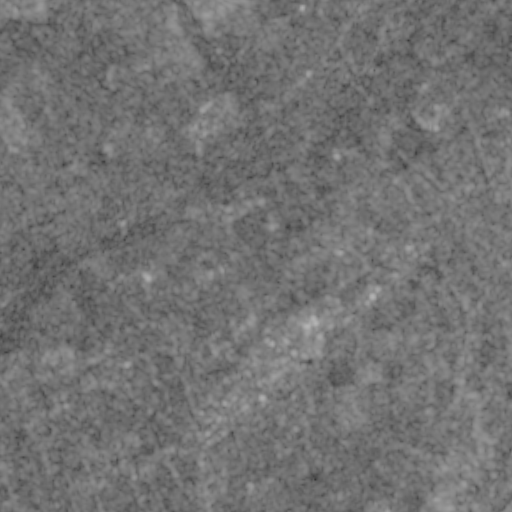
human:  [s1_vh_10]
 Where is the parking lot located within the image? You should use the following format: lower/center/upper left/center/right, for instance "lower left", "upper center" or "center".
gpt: The parking lot is located in the lower left of the image.
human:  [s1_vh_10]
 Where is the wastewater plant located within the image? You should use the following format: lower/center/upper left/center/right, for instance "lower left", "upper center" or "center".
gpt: The wastewater plant is located in the upper center of the image.
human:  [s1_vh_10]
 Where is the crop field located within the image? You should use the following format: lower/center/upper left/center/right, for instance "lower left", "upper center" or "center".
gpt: There is no crop field in the image.

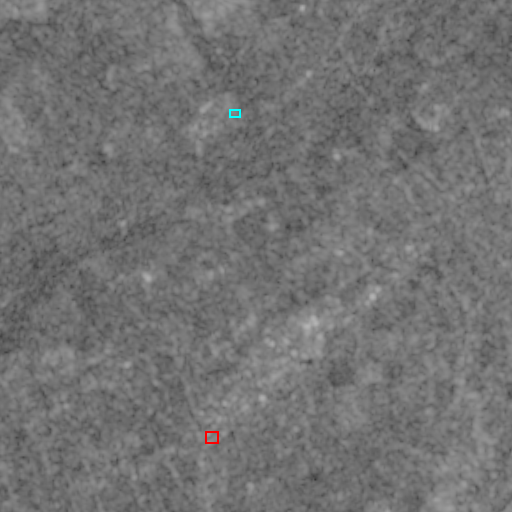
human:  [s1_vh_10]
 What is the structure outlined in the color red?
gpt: The structure outlined in red is a parking lot.
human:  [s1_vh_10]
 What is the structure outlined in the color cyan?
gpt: The structure outlined in cyan is a wastewater plant.
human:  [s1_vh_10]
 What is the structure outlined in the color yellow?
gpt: There is no yellow outline.